Field crop: tomato
Growth stage: 2
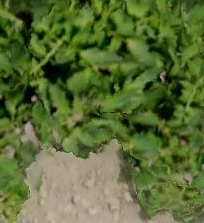
Species: tomato